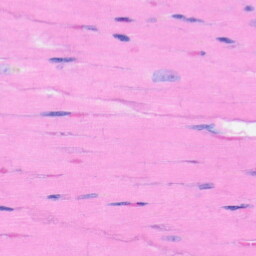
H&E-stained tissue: Heart